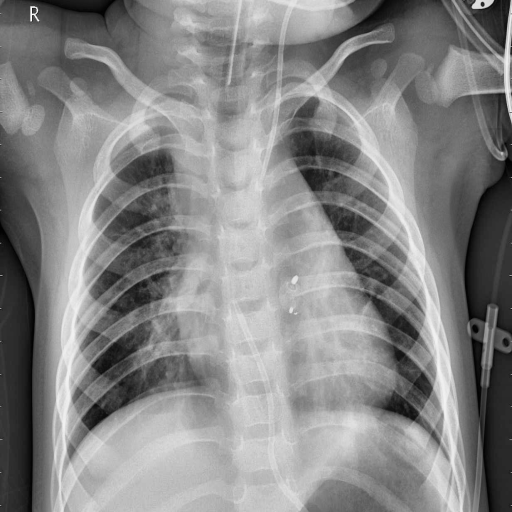
Finding: PNEUMONIA